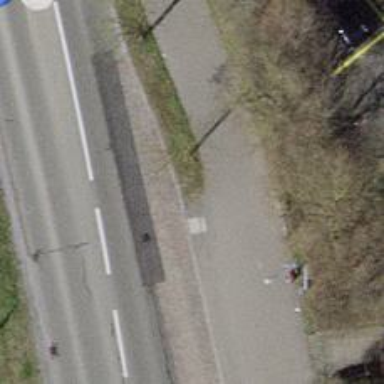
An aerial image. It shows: Platform for public transport. The platform is located by the road.